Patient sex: M
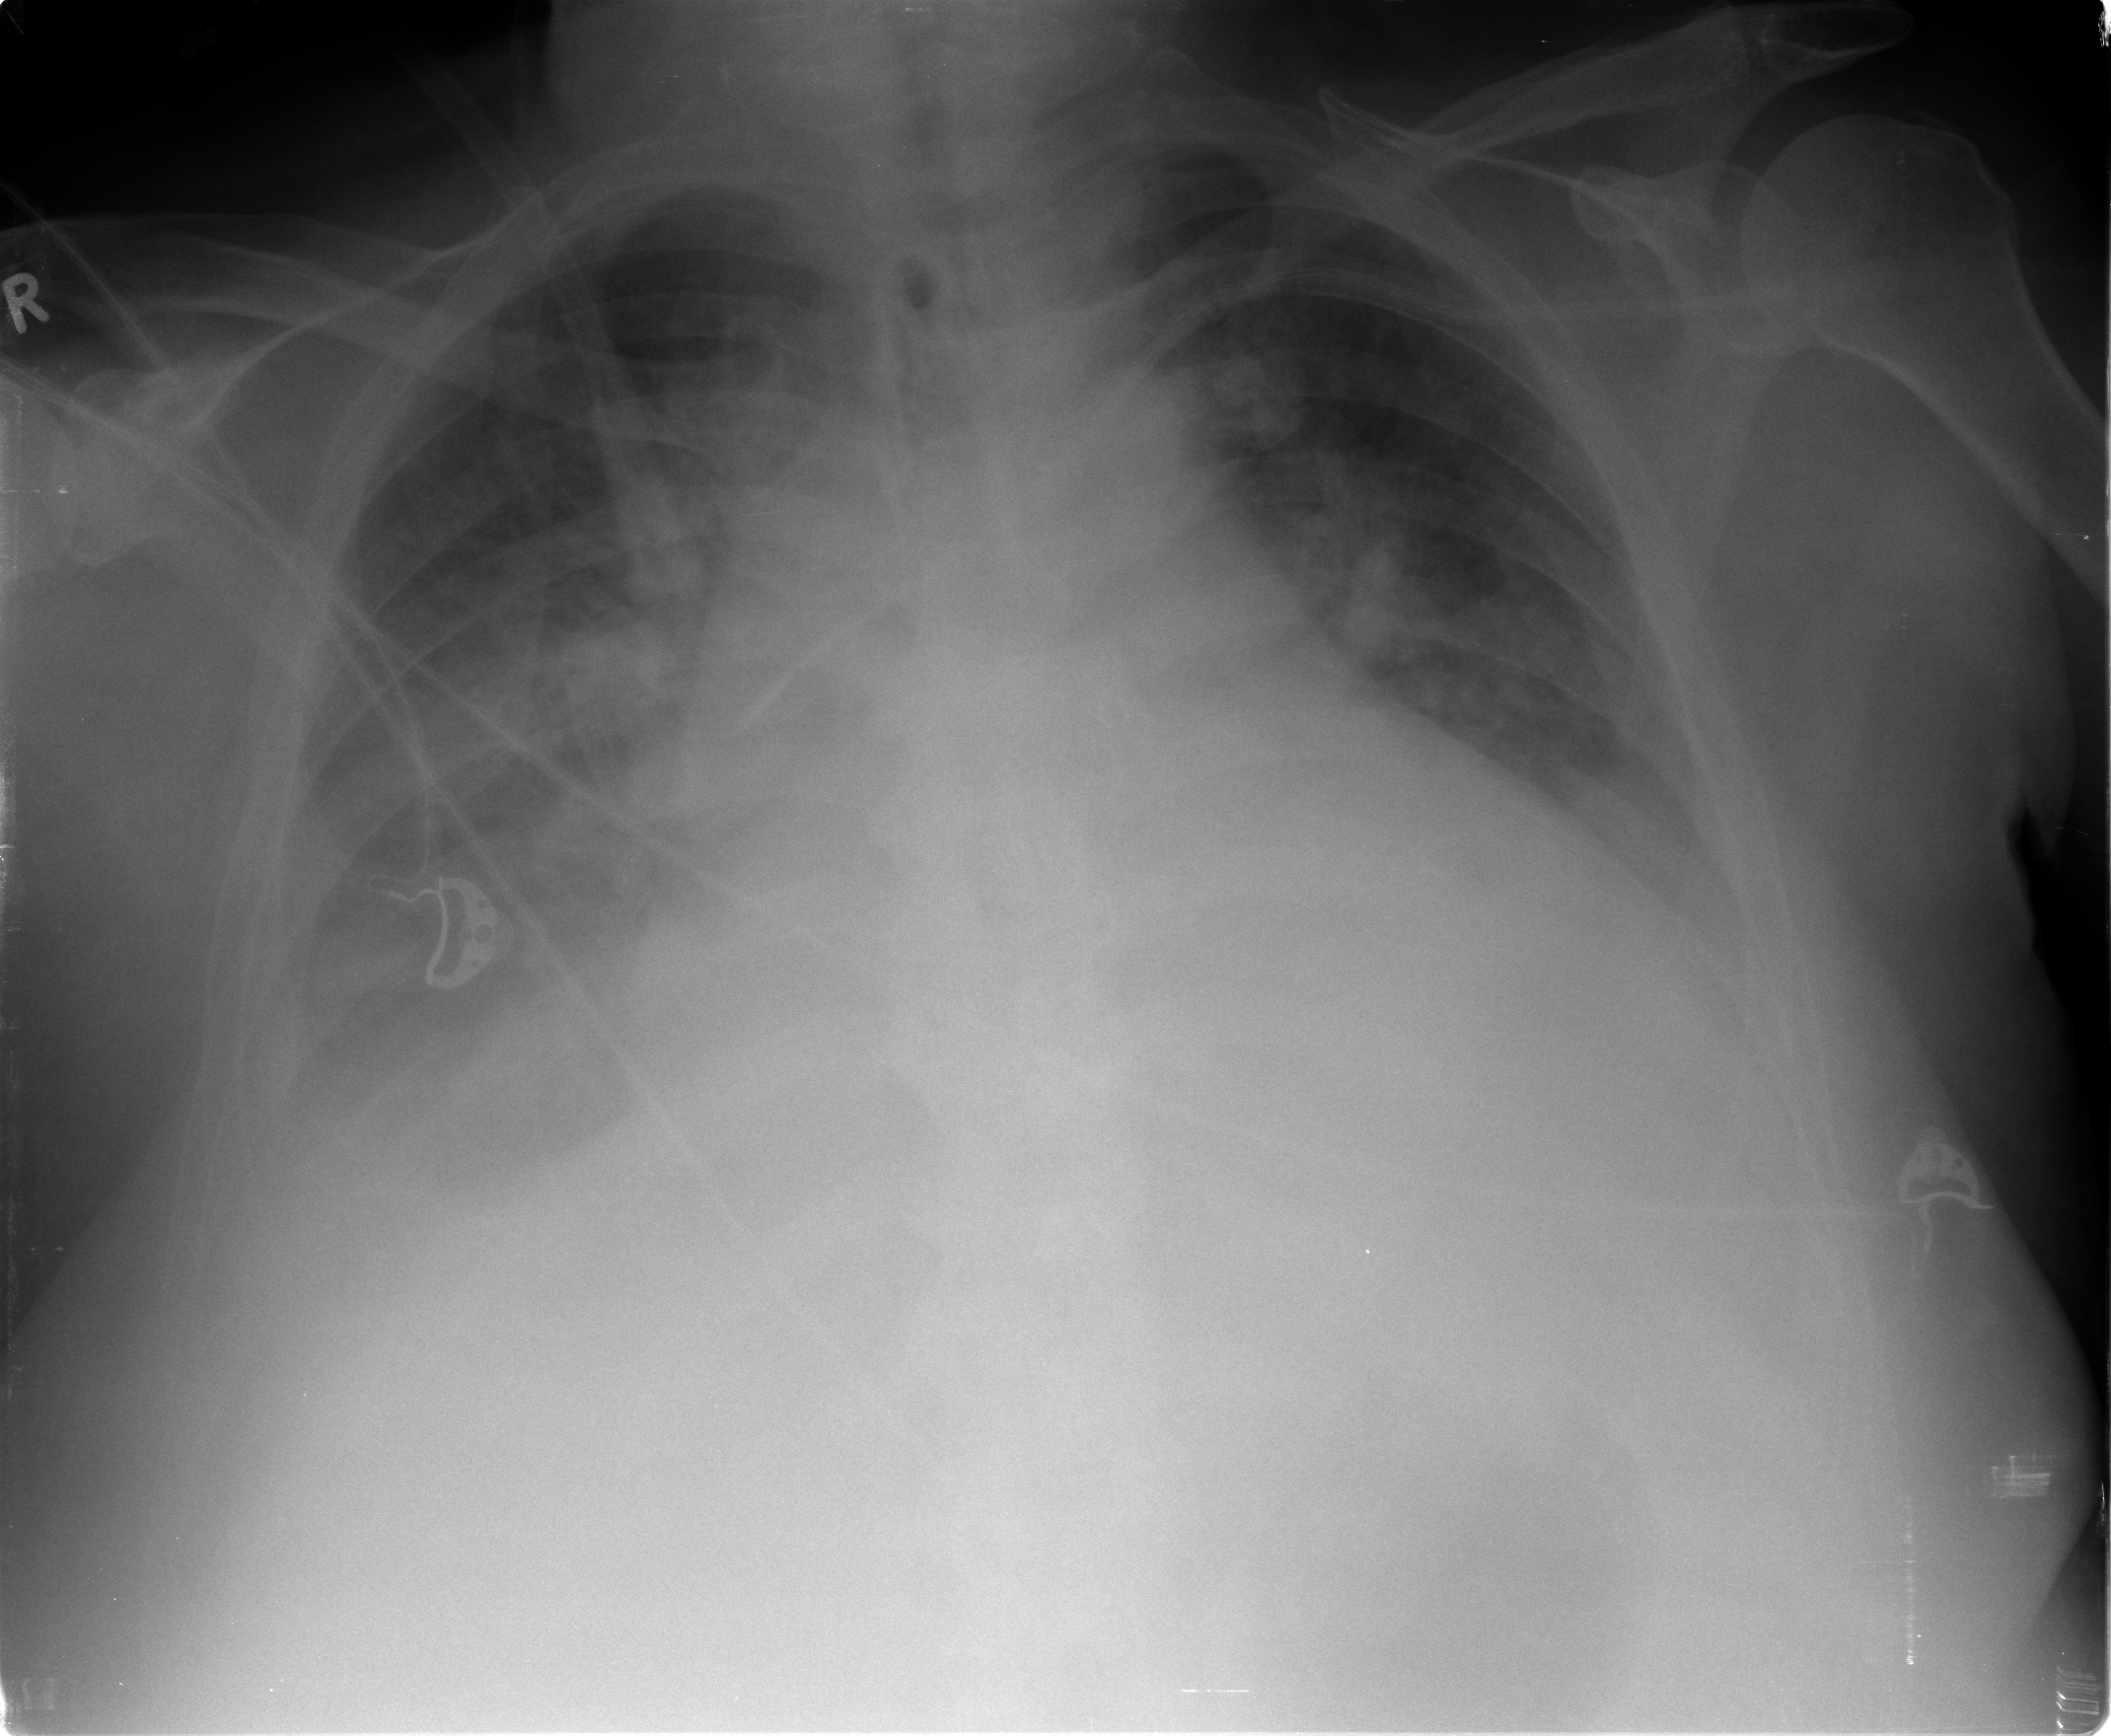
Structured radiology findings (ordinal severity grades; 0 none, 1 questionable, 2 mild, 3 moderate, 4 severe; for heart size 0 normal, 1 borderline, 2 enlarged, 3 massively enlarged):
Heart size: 3
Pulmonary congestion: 3
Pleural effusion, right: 2
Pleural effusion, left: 2
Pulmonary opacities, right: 3
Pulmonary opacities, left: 3
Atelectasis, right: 2
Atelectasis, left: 2